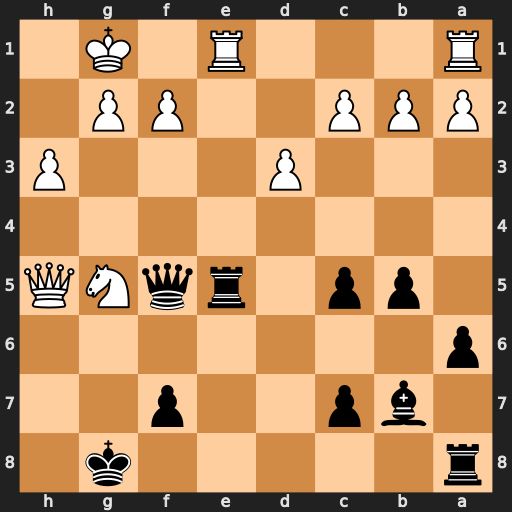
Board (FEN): r5k1/1bp2p2/p7/1pp1rqNQ/8/3P3P/PPP2PP1/R3R1K1
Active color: b
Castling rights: -
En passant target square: -
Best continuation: Qxg5 Qxg5+ Rxg5